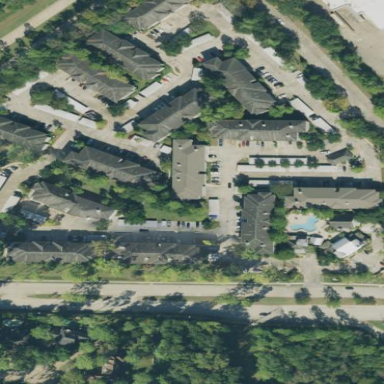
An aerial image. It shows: Residential area with apartments.